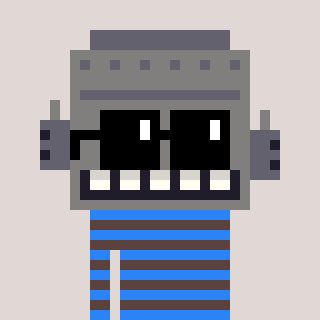
a pixel art character with square black sunglasses, a robot-shaped head and a darkbrown-colored body on a warm background